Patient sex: F
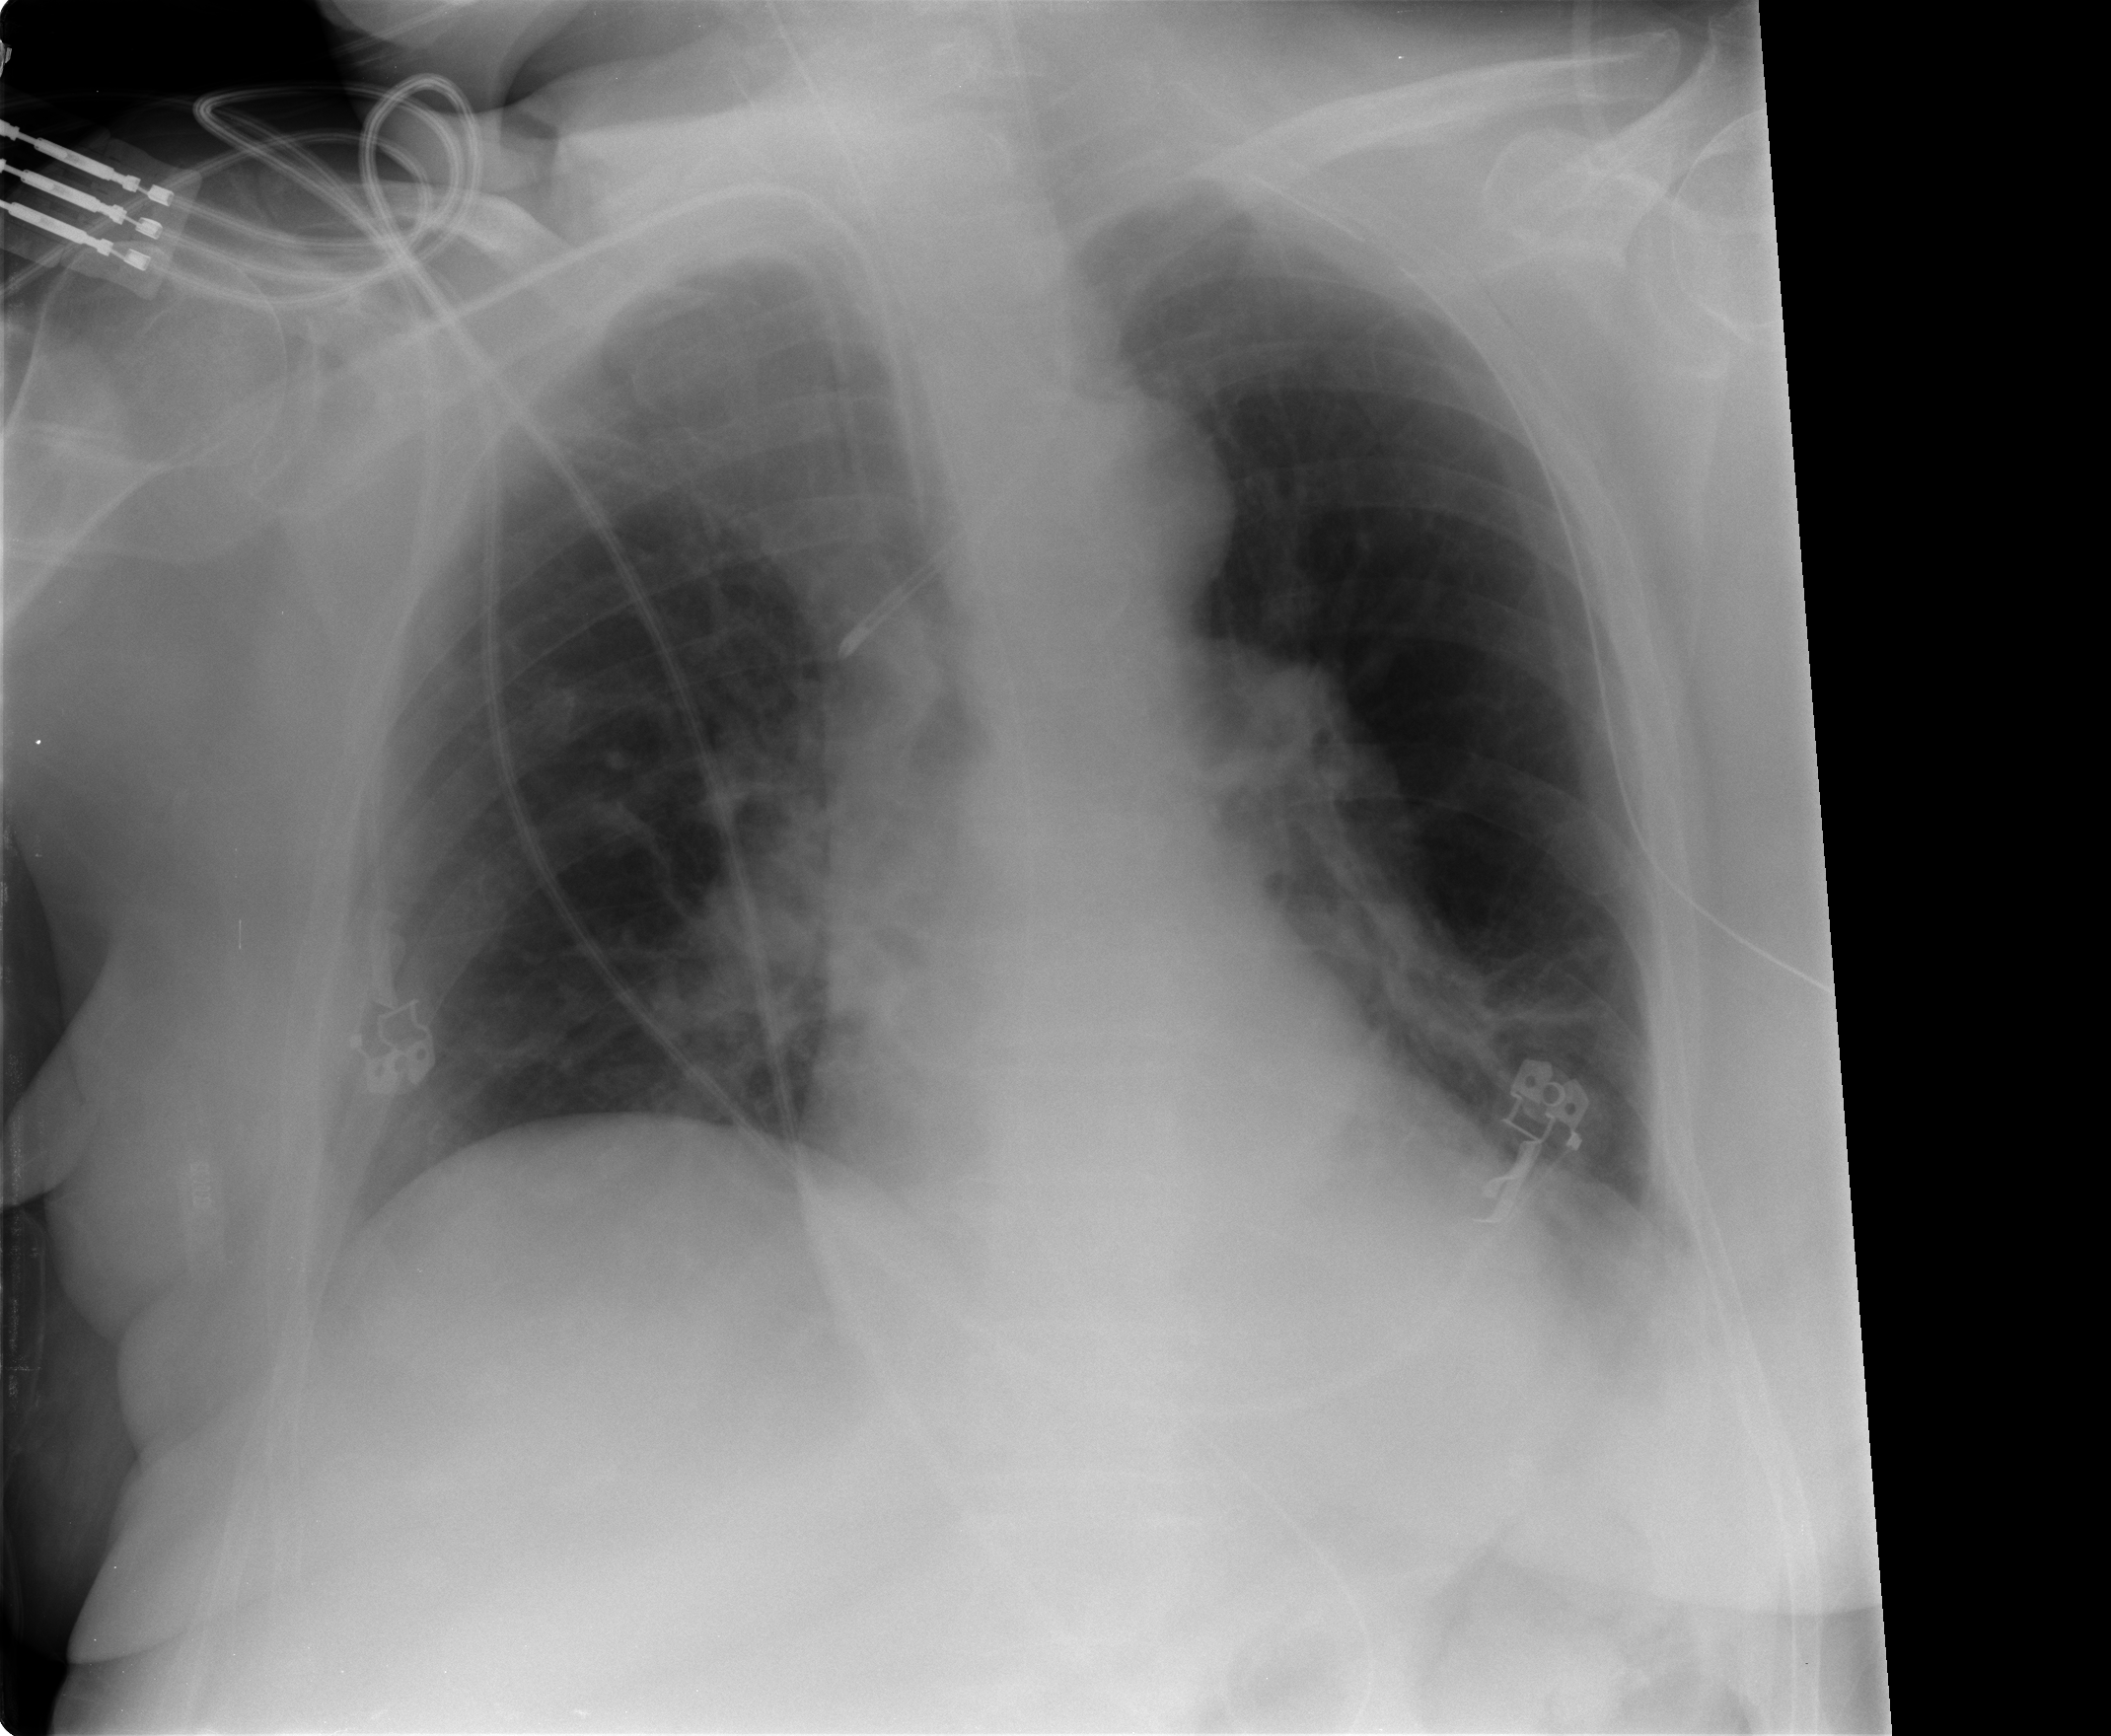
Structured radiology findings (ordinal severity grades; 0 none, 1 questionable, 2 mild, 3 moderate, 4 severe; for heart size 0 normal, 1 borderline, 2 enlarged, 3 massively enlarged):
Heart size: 0
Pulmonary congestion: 0
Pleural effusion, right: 0
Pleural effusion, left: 1
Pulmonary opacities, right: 0
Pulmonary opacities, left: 0
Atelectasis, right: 0
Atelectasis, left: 1